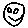
Label: smiley face